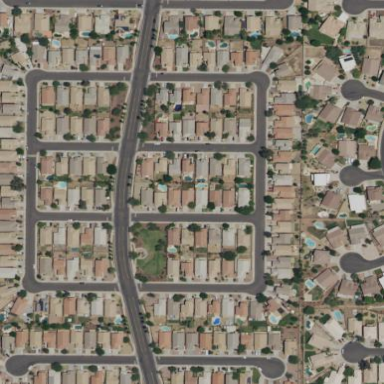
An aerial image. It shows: Residential area composed of single-family homes.